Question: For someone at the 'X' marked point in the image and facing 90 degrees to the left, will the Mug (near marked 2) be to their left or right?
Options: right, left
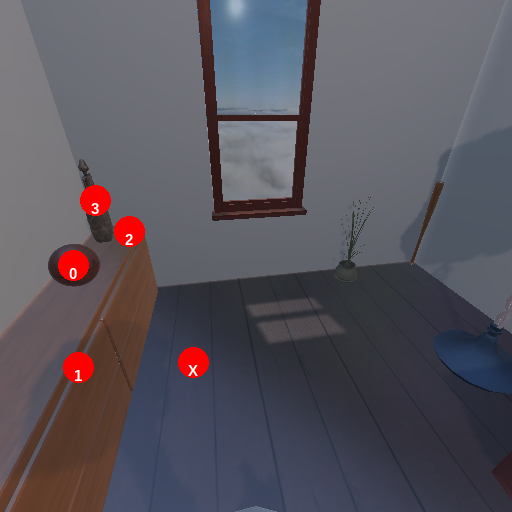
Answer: right